Field crop: maize
Growth stage: 2
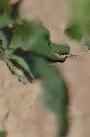
Species: maize